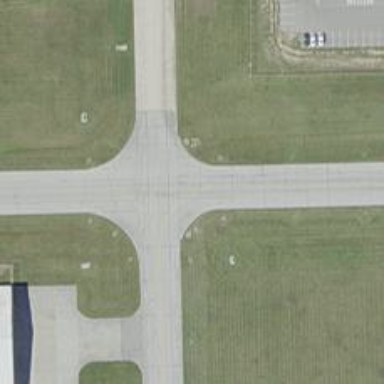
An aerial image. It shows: View of taxiway at the airport.